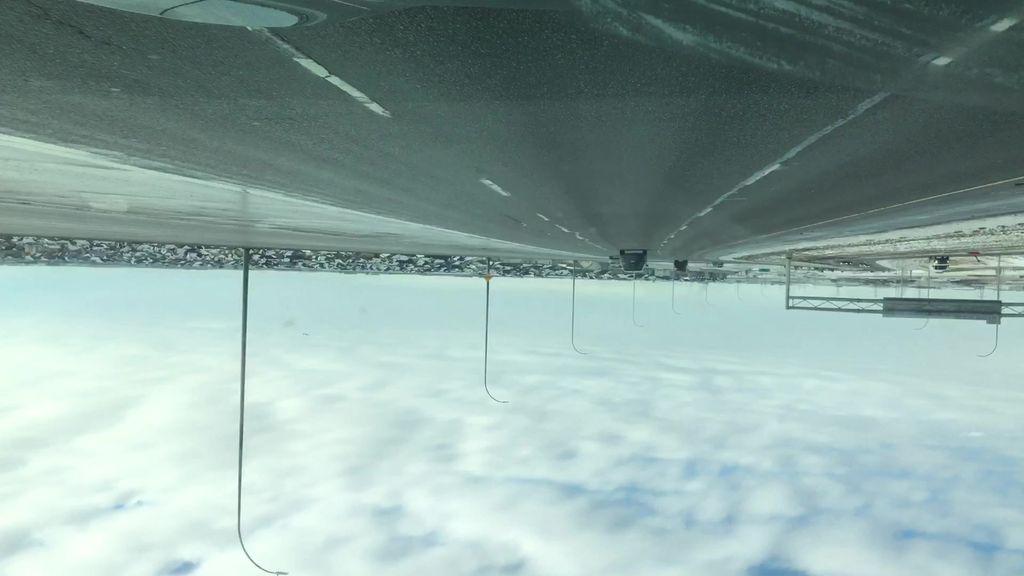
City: calgary